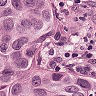
Metastatic tissue present: yes